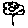
Label: flower